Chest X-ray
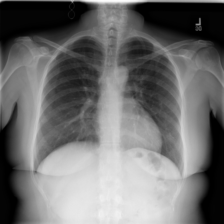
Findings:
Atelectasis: negative
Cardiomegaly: negative
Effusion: negative
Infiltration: negative
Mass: negative
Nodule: negative
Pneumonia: negative
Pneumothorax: negative
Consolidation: negative
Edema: negative
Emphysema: negative
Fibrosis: negative
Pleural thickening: negative
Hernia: negative